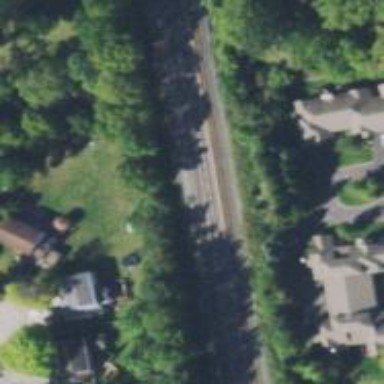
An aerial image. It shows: Railway siding with rails.